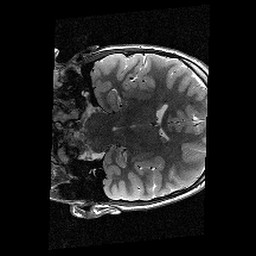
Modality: T2w
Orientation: coronal
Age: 11
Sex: female
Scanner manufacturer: siemens
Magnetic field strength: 3 T
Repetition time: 9.23 s
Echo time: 0.067 s